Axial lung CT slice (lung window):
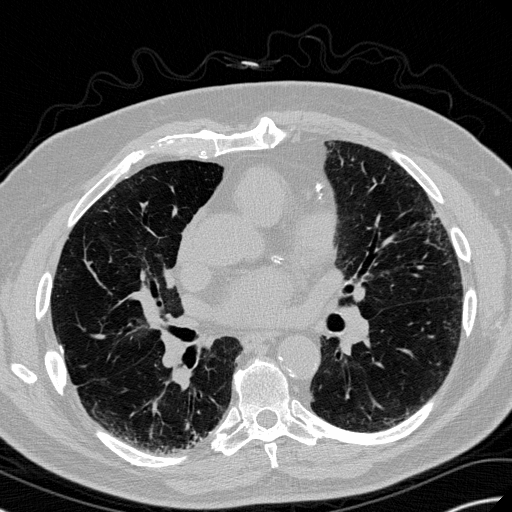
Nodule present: no